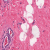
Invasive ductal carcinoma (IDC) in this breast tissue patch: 0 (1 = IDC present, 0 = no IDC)